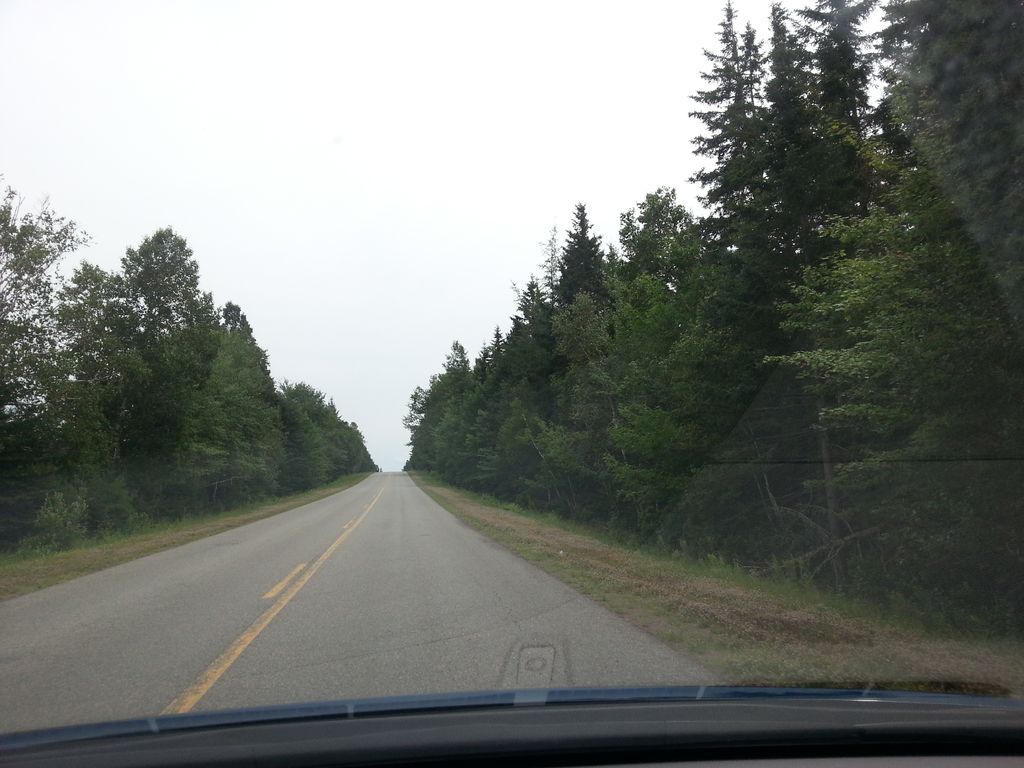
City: charlottetown